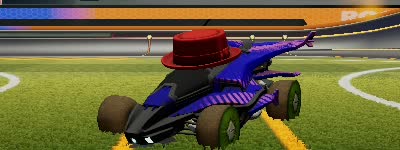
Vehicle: aftershock